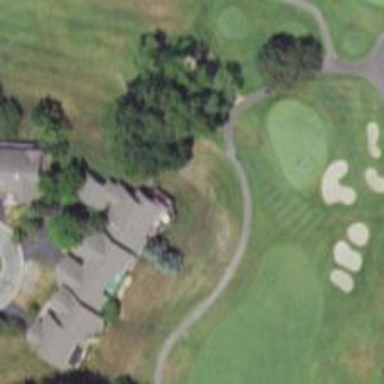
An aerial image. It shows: Path for golf carts.